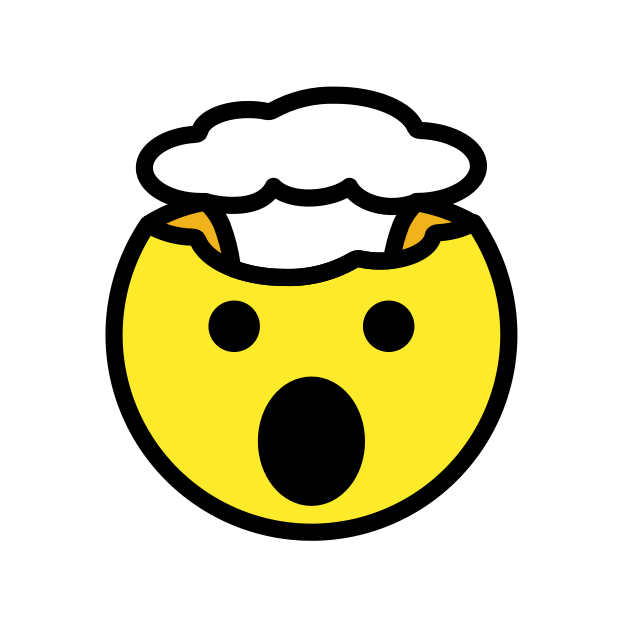
exploding head